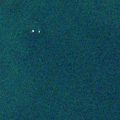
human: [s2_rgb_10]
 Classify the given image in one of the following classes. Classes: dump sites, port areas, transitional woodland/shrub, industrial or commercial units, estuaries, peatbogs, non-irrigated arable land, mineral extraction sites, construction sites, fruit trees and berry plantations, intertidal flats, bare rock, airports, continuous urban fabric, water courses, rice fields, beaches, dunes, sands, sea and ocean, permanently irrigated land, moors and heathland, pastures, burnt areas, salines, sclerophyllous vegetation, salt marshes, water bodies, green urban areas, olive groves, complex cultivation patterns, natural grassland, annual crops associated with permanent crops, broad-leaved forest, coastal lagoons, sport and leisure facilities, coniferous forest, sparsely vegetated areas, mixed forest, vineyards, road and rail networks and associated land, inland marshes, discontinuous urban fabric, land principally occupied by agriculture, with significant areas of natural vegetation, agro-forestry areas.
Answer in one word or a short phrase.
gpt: sea and ocean